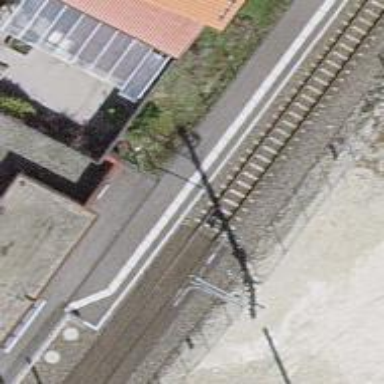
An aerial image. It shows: Narrow-gauge railway with electrified contact line.